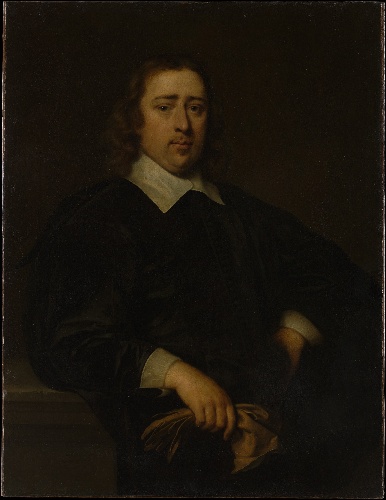
Title: Portrait of a Man
Artist: Cornelis Jonson van Ceulen the Elder
Artist bio: Dutch, London 1593–1661 Utrecht
Date: 1648
Object type: Painting
Classification: Paintings
Medium: Oil on canvas
Dimensions: Overall 40 3/4 x 31 1/2 in. (103.5 x 80 cm); painted surface 40 3/4 x 31 1/8 in. (103.5 x 79.1 cm)
Department: European Paintings
Credit line: Gift of Mrs. J. E. Spingarn, 1957
Accession year: 1957
Repository: Metropolitan Museum of Art, New York, NY
Tags: Men|Portraits